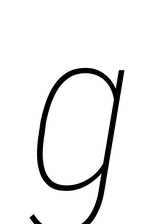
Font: Roboto-Italic_Condensed_Thin_Italic